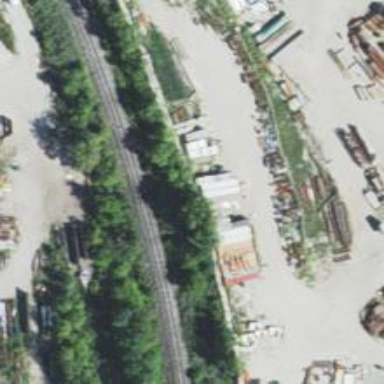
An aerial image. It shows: Railway spur service.